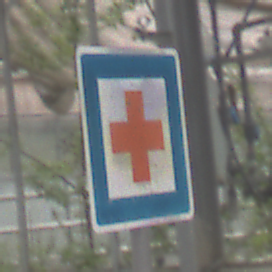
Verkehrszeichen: ErsteHilfe
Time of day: Midday
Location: Roofed (Special)
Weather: Overcast
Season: NotSpecified
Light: Natural